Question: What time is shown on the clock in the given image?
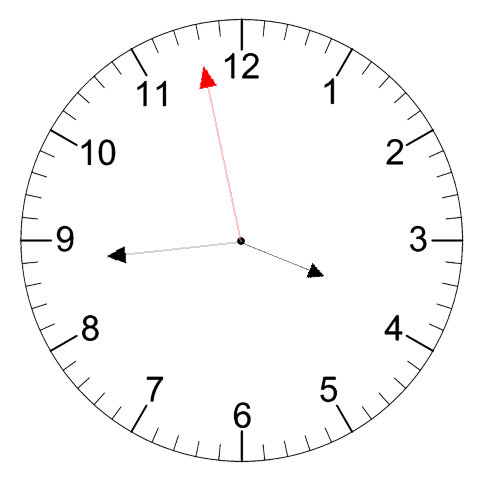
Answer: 03:43:58